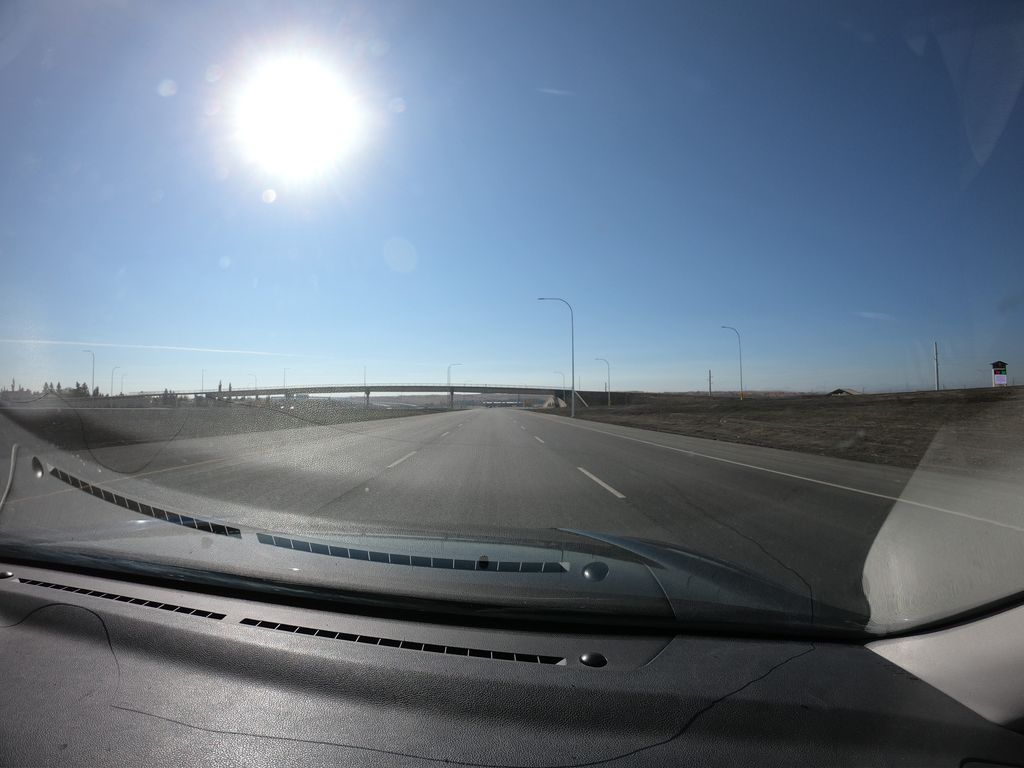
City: calgary